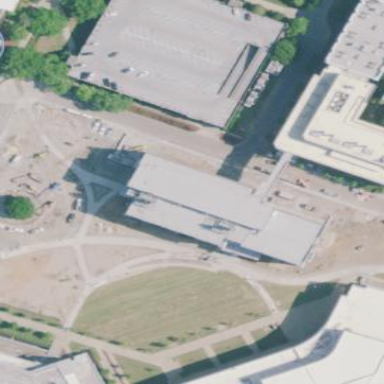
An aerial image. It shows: View of university building.